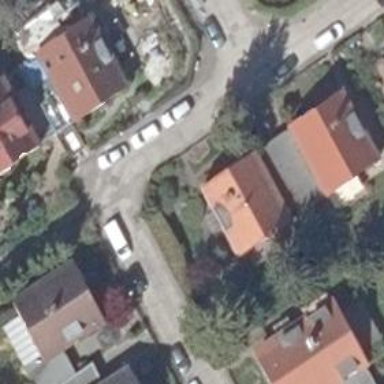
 with vehicles parked on the street itself."